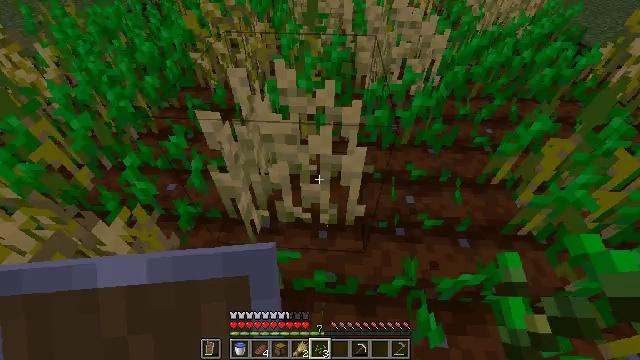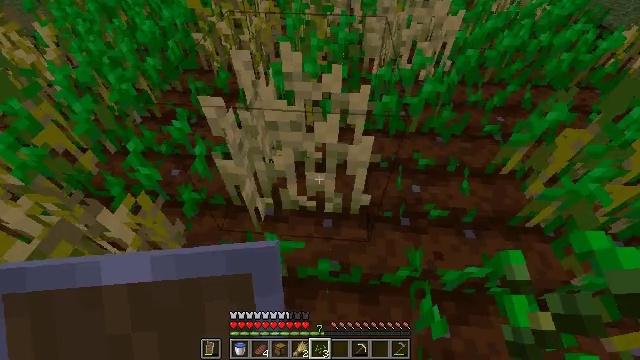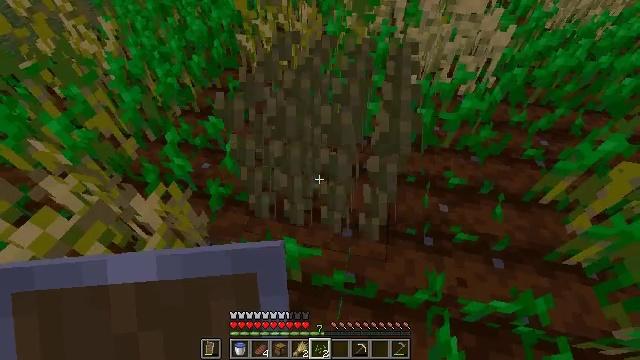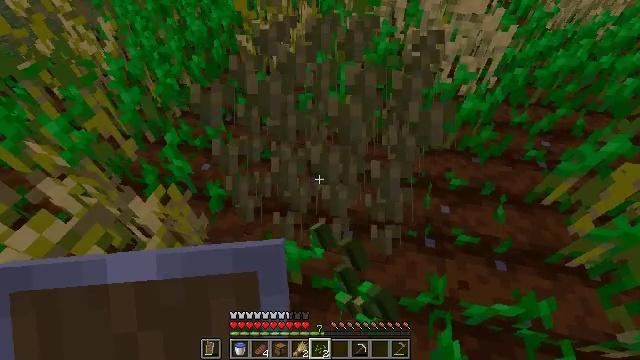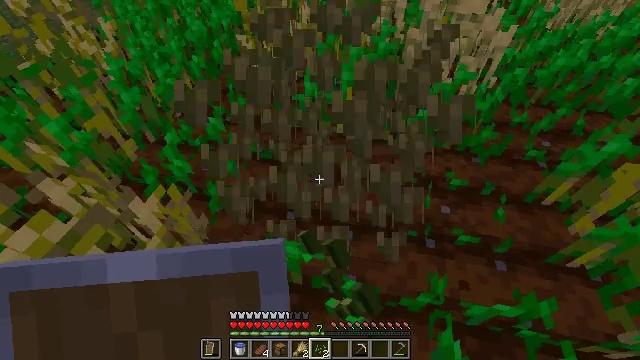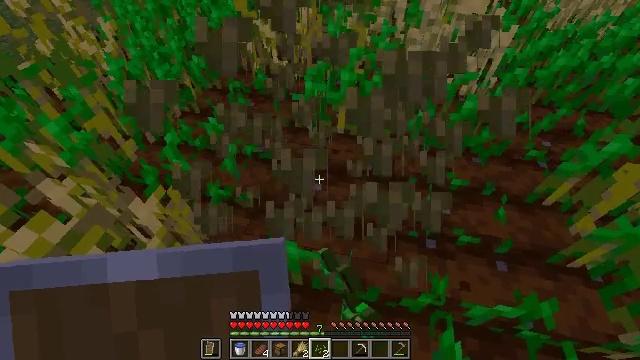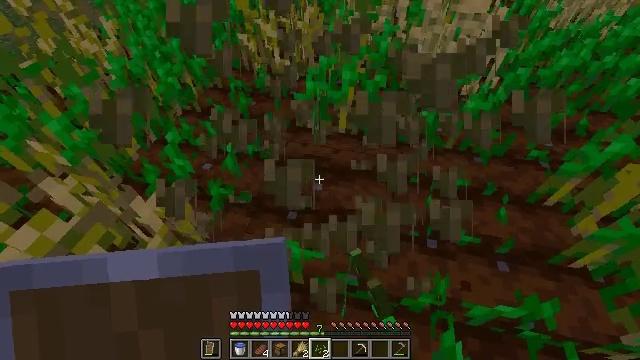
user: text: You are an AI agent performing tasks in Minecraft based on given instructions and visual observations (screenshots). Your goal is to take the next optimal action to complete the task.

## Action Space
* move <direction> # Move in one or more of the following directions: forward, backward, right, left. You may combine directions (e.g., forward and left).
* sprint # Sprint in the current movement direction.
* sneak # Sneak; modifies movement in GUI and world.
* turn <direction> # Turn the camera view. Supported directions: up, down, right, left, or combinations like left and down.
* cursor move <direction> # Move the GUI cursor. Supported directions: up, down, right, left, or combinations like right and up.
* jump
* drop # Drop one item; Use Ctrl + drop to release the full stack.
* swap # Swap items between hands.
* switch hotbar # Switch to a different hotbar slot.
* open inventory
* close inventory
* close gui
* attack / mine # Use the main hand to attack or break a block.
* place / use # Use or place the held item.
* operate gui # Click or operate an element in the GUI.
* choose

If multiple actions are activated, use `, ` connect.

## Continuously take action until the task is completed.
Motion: motion action
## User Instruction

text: Get wheat from the farmland.
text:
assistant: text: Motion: no_op
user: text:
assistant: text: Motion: turn left and up, attack / mine and use / place
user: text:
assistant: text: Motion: no_op
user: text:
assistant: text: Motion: no_op
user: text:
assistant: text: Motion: no_op
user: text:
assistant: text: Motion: no_op
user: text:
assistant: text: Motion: no_op